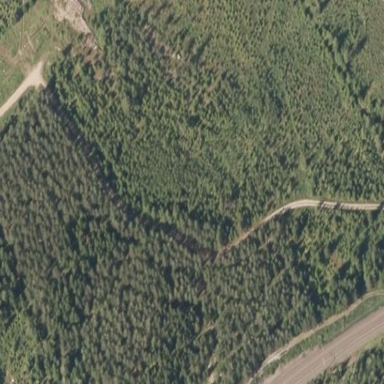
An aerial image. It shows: Forest area.